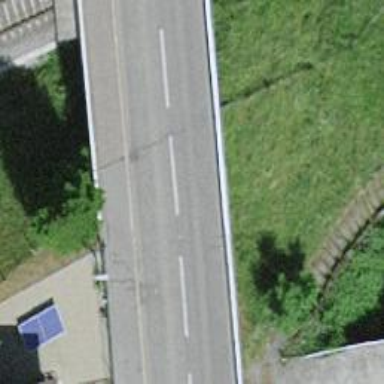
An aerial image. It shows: Secondary road on asphalt bridge.